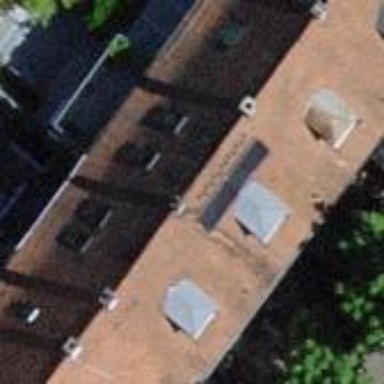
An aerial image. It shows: Terrace building.